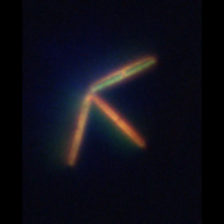
Taxon: Thalassionema
Group: Diatoms